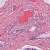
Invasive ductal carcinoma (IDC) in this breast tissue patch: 1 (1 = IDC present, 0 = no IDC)